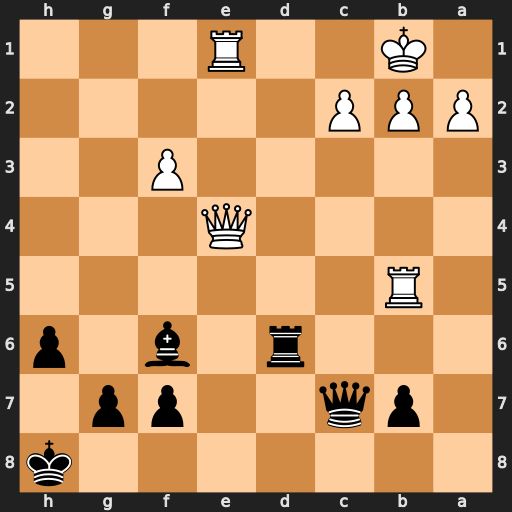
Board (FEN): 7k/1pq2pp1/3r1b1p/1R6/4Q3/5P2/PPP5/1K2R3
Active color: b
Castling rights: -
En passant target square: -
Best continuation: Re6 Qb4 Be7 Rxe6 Bxb4